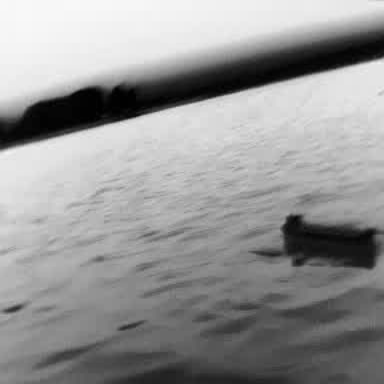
There is a liner in the infrared image.